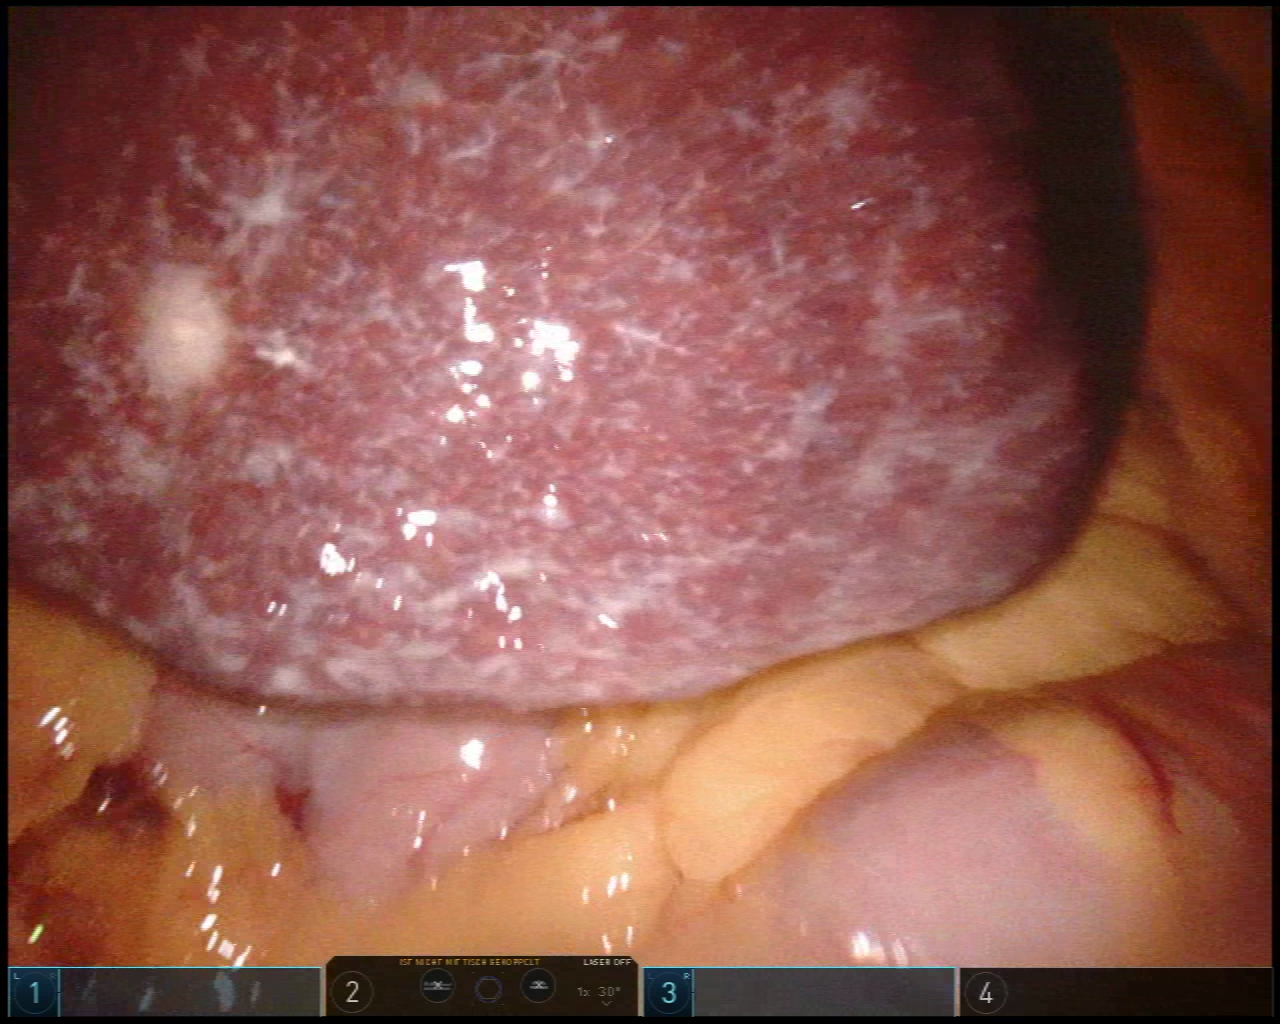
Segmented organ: liver
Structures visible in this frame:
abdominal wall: no
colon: no
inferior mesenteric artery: no
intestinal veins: no
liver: yes
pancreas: no
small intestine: no
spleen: no
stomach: yes
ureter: no
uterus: no
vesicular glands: no